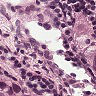
Metastatic tissue present: yes